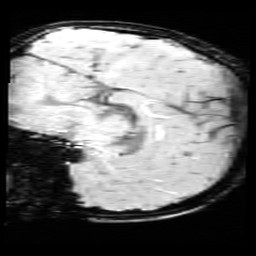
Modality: SWI
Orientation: sagittal
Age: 11
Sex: female
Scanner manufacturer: siemens
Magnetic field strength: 3 T
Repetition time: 0.027 s
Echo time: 0.02 s